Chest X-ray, PA view. Patient: 80 years old, sex F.
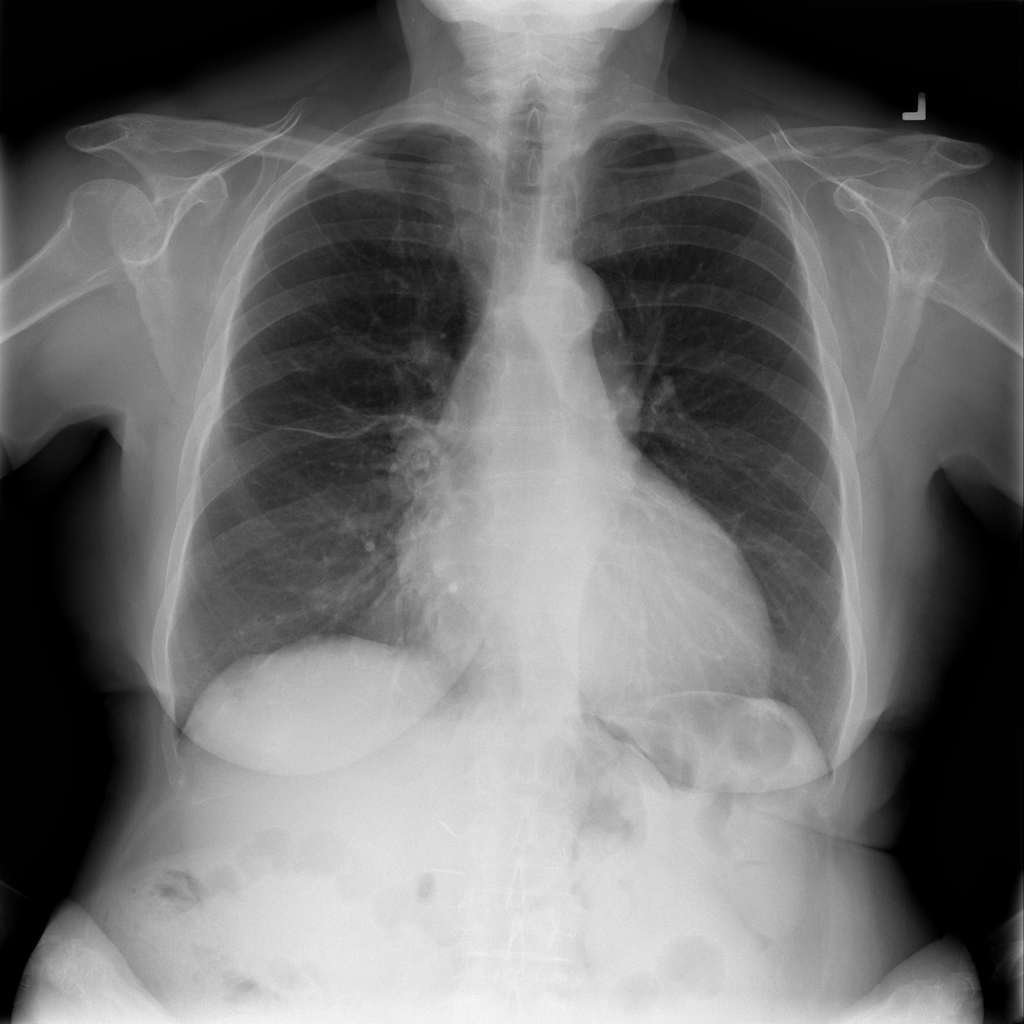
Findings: Cardiomegaly